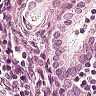
Metastatic tissue present: yes